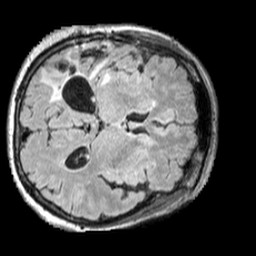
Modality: FLAIR
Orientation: axial
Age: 58
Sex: female
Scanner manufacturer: siemens
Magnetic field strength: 3 T
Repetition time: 5 s
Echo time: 0.387 s